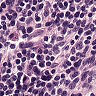
Metastatic tissue present: no